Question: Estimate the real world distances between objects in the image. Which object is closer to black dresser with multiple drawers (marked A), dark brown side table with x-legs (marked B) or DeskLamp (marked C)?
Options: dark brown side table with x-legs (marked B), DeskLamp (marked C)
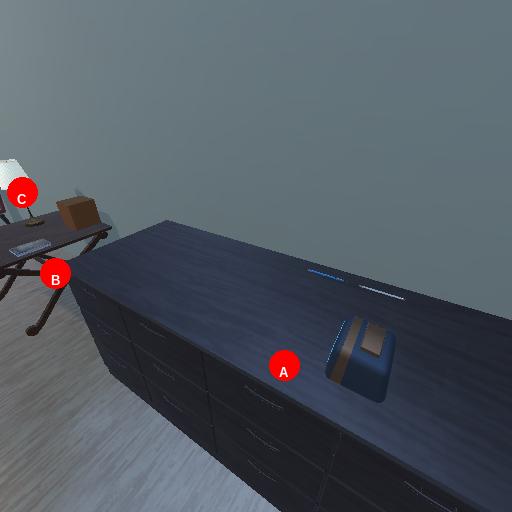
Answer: dark brown side table with x-legs (marked B)